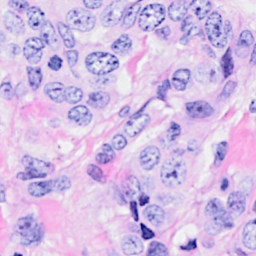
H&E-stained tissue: Breast